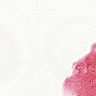
Metastatic tissue present: no